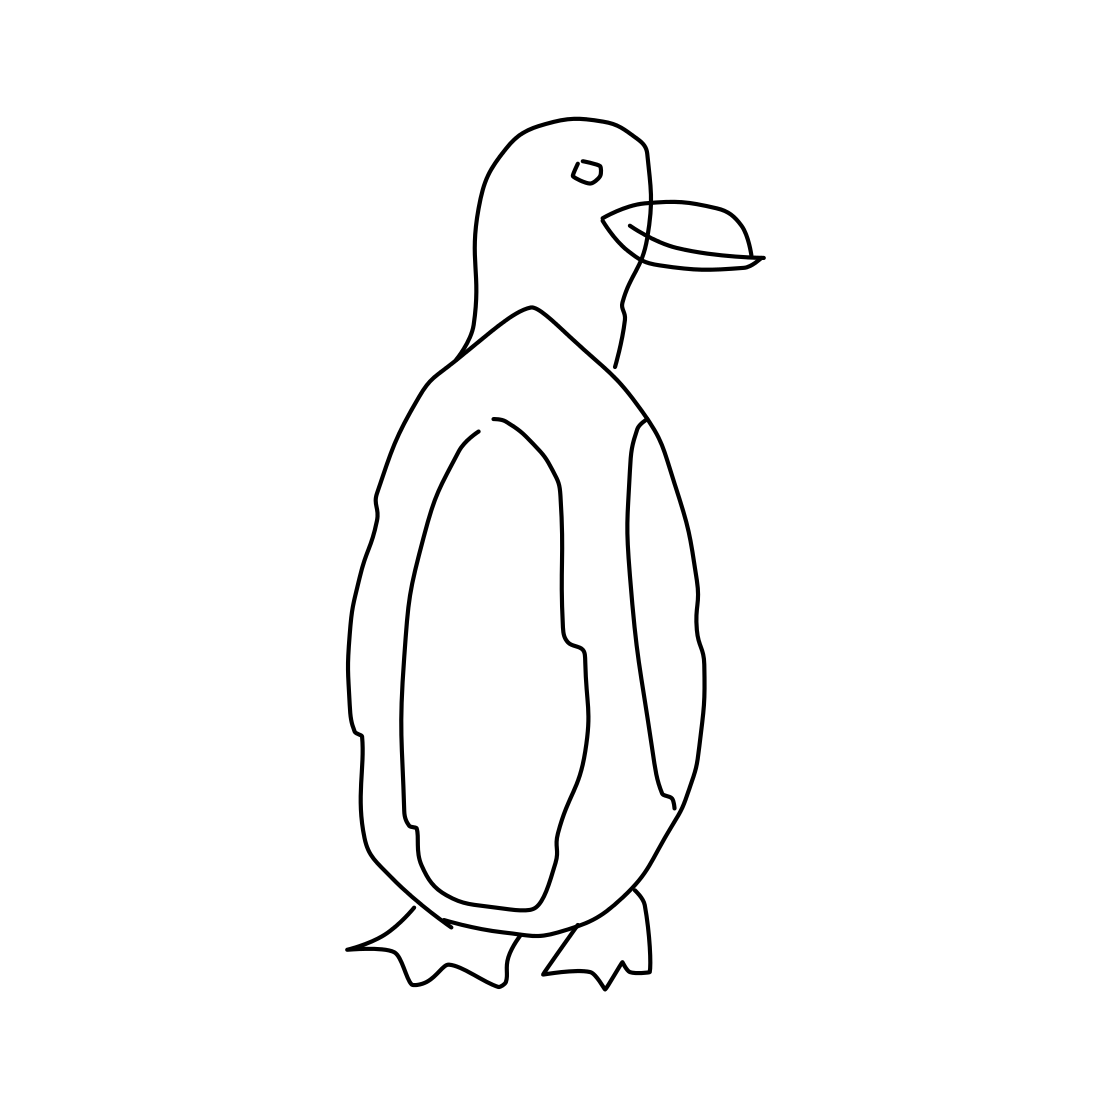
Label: penguin